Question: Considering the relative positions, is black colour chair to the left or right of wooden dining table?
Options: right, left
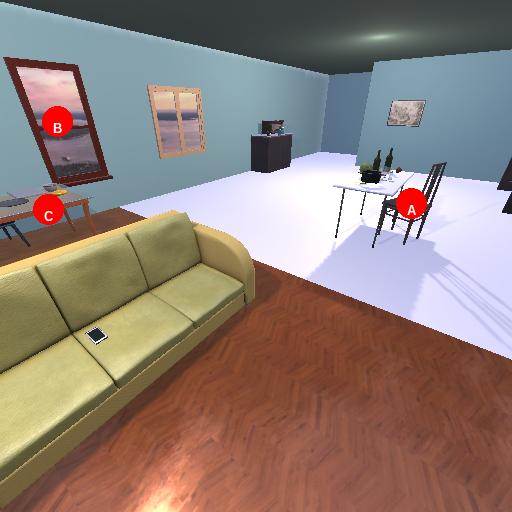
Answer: right